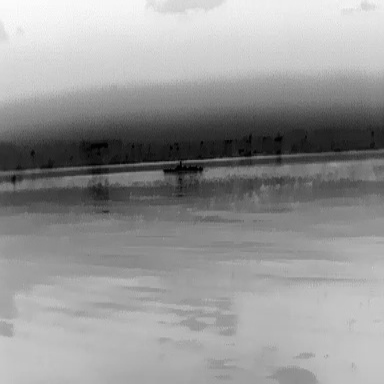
There is a warship in the infrared image.